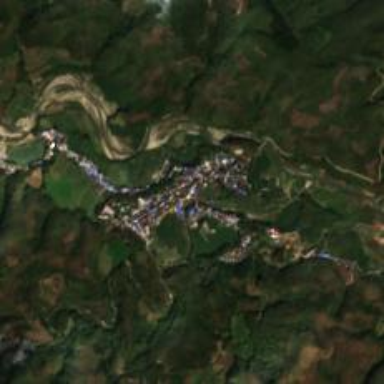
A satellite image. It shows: Ethnic township within town.